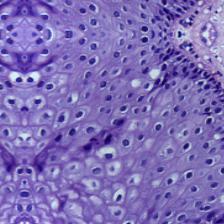
Diagnosis: Normal